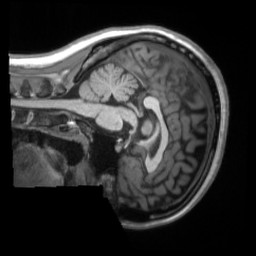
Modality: T1w
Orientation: sagittal
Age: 24
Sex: male
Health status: ill
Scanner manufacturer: siemens
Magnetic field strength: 3 T
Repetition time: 2.2 s
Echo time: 0.00157 s